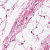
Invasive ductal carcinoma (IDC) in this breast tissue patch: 0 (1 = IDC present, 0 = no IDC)